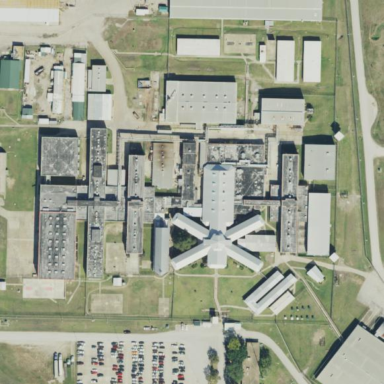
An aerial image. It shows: Prison enclosed by fence.